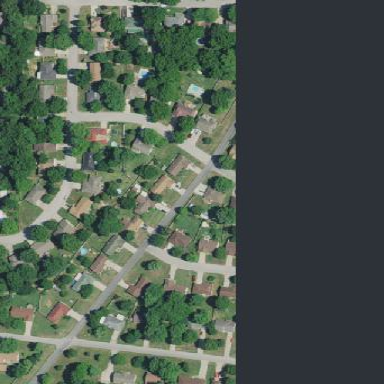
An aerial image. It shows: Residential area consisting of single-family homes.